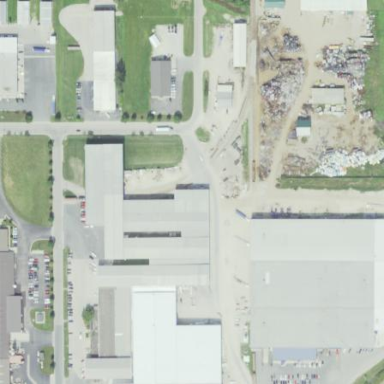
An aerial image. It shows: Industrial area.